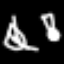
Label: diamond